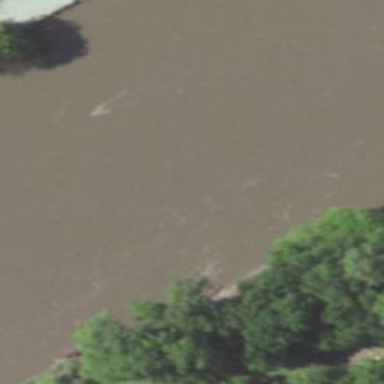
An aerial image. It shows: Beautiful river scene.